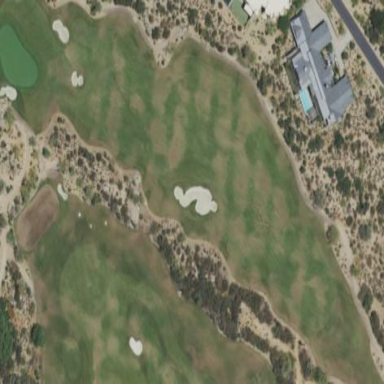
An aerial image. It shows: Area with grass used as rough in golf course.